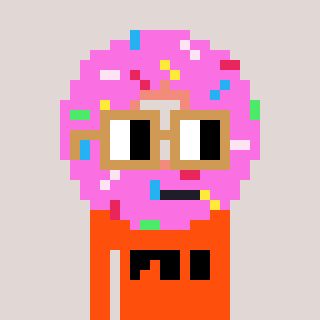
a pixel art character with square brown glasses, a doughnut-shaped head and a orange-colored body on a warm background